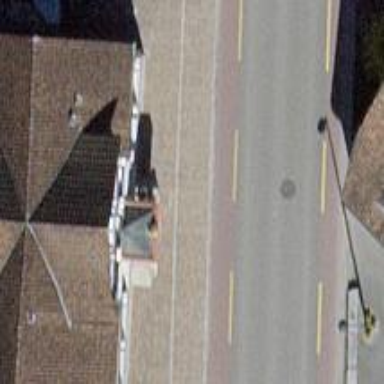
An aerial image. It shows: Building that functions as both restaurant and hotel.